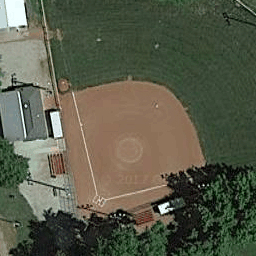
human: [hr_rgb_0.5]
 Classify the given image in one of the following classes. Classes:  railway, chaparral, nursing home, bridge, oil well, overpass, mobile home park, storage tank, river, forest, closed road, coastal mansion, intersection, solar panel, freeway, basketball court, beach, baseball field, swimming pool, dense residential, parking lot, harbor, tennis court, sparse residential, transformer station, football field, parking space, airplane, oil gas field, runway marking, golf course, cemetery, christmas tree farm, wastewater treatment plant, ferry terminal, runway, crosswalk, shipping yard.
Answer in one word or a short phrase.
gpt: baseball field